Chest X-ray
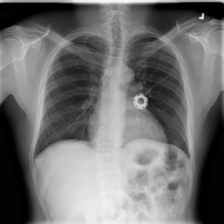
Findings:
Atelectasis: negative
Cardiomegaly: negative
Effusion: positive
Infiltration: positive
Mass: negative
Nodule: negative
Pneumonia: negative
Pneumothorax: negative
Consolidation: negative
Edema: negative
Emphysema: negative
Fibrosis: negative
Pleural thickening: negative
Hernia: negative